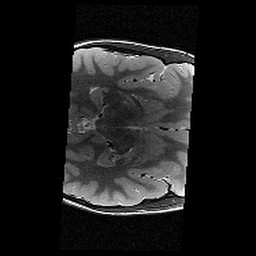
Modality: T2w
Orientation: axial
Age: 10
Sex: female
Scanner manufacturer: siemens
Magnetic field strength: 3 T
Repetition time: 9.23 s
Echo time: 0.067 s